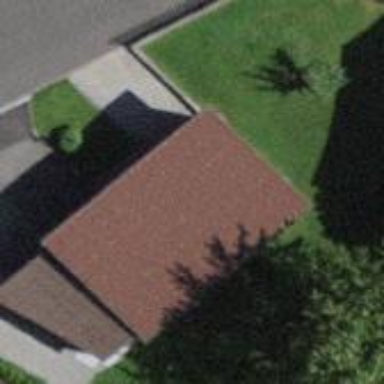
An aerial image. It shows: Garage.